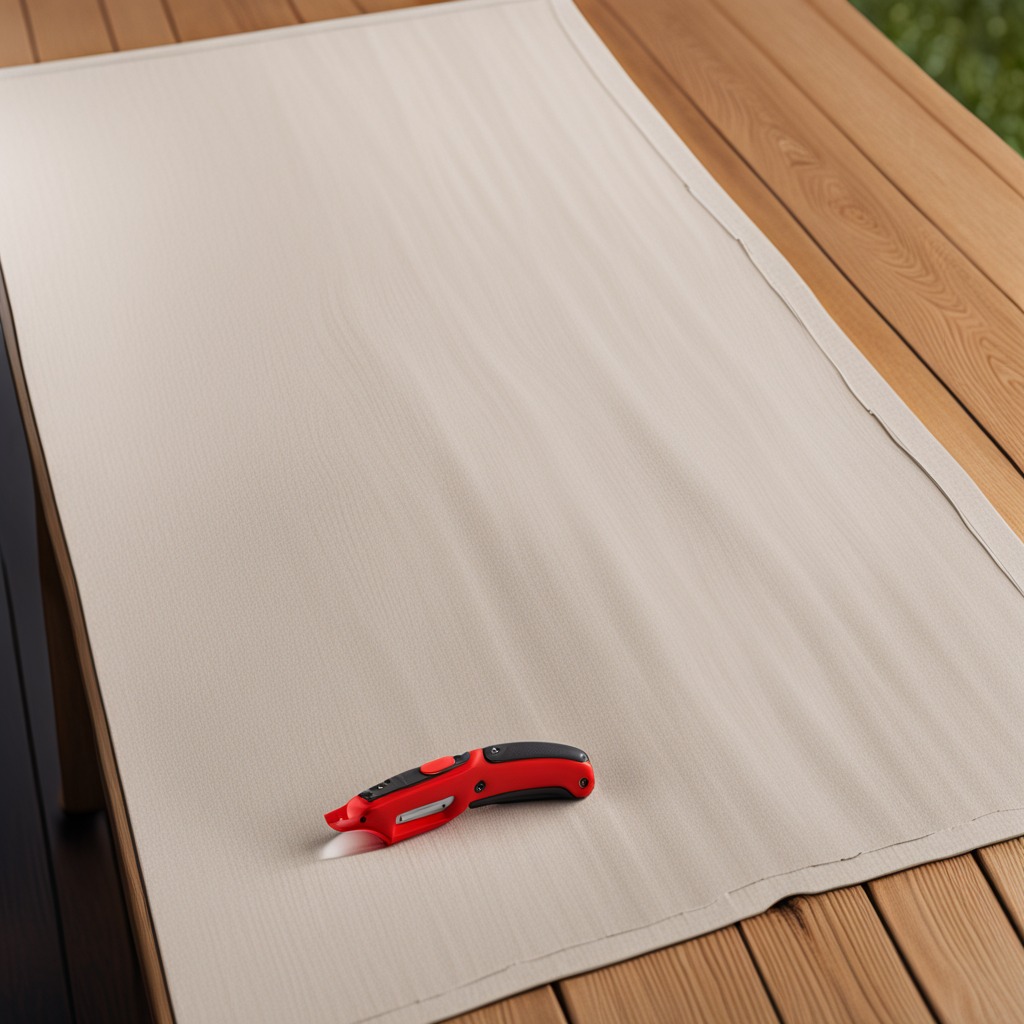
A utility knife lying on a wooden table in an outdoor workshop during daytime bright natural light soft shadows worn but beneath the cloth.